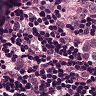
Metastatic tissue present: yes